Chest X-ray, PA view. Patient: 60 years old, sex F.
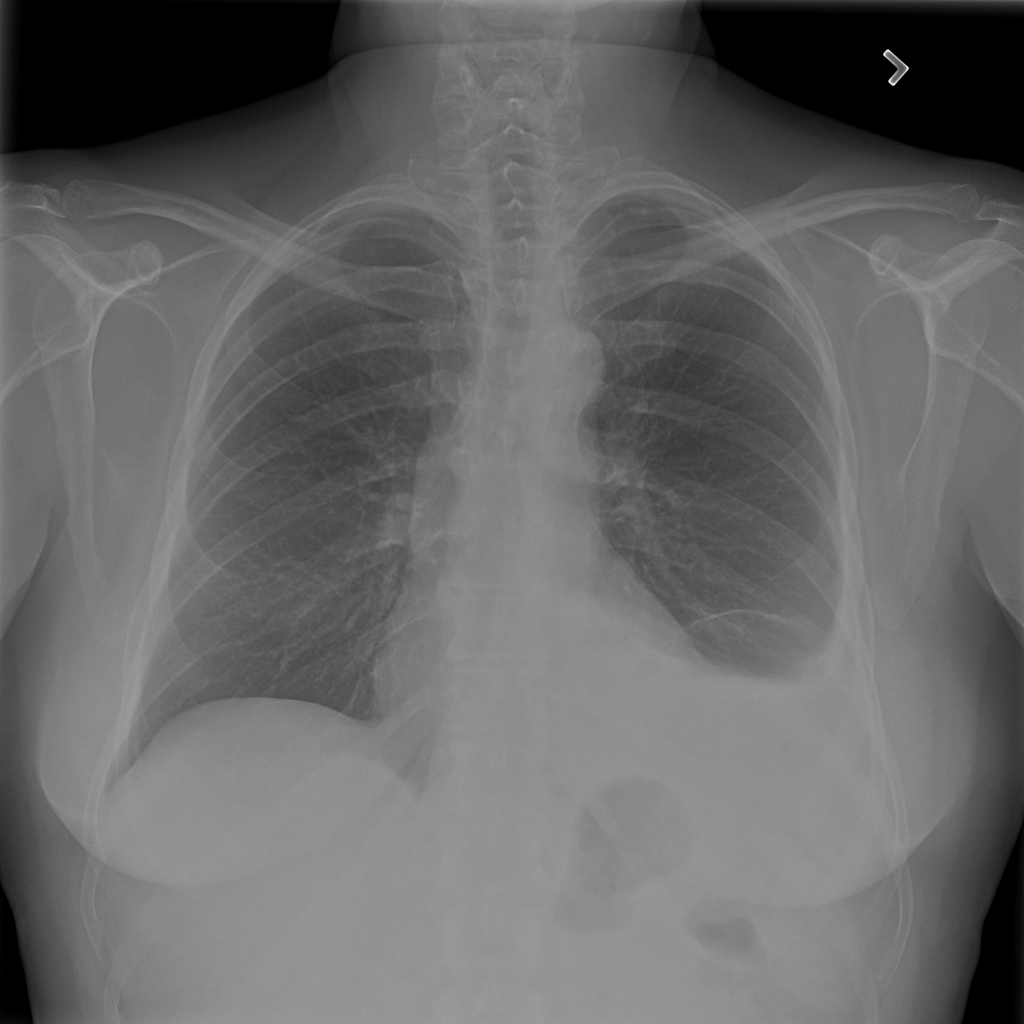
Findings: Atelectasis, Effusion, Infiltration